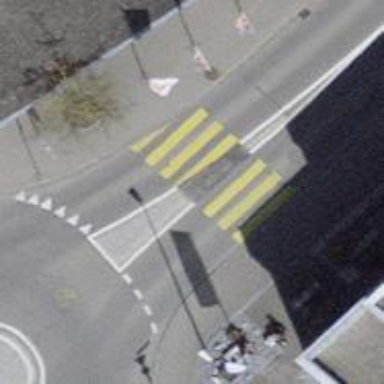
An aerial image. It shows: Uncontrolled crossing with pedestrian island.